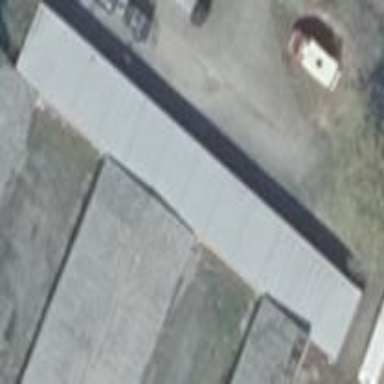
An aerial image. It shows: Group of garages.